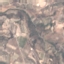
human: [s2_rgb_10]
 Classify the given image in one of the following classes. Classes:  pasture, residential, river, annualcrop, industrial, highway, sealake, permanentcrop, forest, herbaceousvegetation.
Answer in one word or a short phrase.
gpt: PermanentCrop